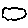
Label: cloud